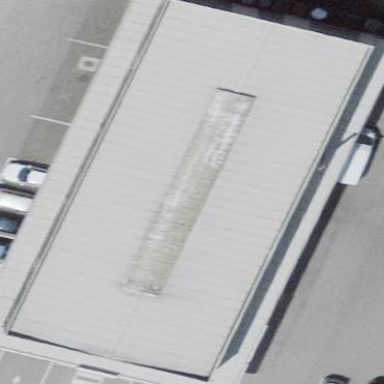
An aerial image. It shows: Building with shop selling tyres.